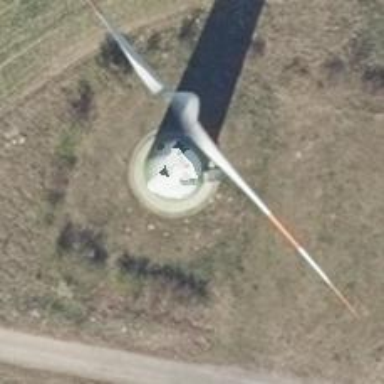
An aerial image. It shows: Wind generator in the form of horizontal axis wind turbine.